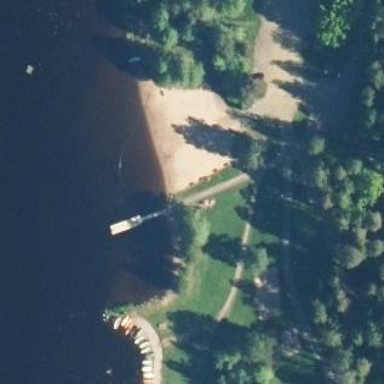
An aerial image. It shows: Sandy beach perfect for swimming.